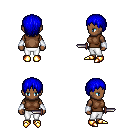
a pixel art fantasy rpg character, female body template, human, dark skin, brown sleeveless shirt, white pants, blue plain hairstyle, white cloth bracers, gold boots, dagger, four views (front, back, left, right), 2x2 character sprite sheet, small pixel art, hard edges, no anti-aliasing